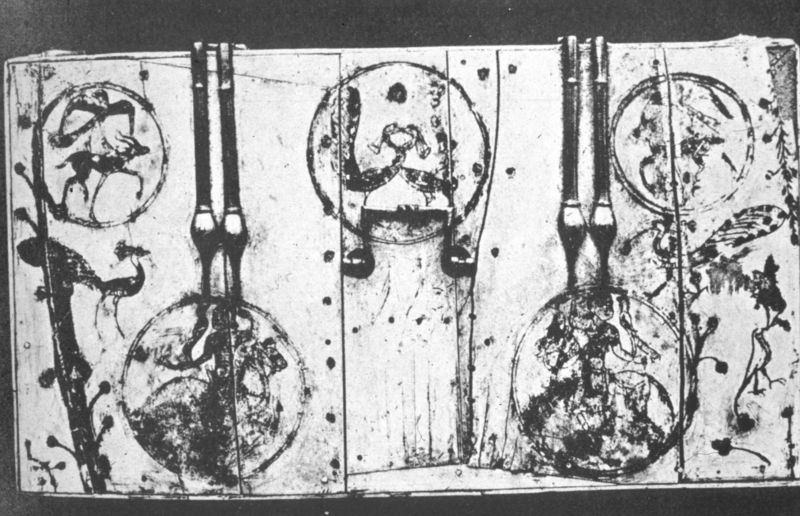
Titel: Kästchen, bemalt (Deckel)
Standort: Trient
Institution: Dommuseum
Schlagwörter: vogel, weiß, grau, schwarz, skizze, tier, tiere, muster, ornament, wand, mensch, vögel, pflanzen, kreis, rund, paravent, metall, nieten, foto, fotografie, photographie, punkte, buch, orient, kreise, kiste, löcher, einband, kasten, fragment, arabisch, beschlag, kästchen, beschläge, schanier, elfenbein, gazelle, iste